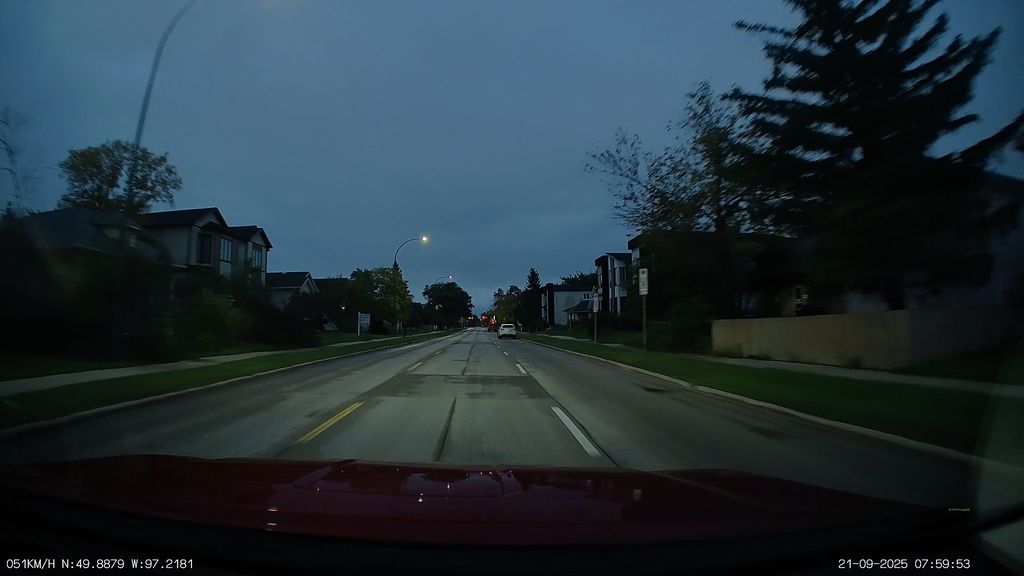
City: winnipeg